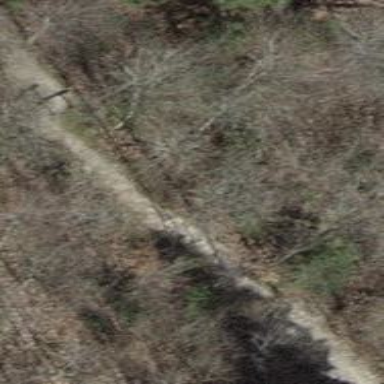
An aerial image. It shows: Steps with grade2 tracktype.